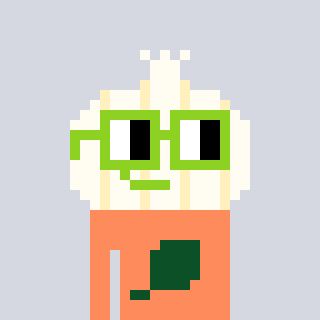
a pixel art character with square light green glasses, a garlic-shaped head and a peachy-colored body on a cool background